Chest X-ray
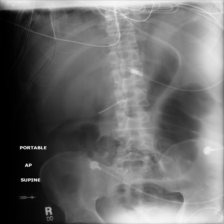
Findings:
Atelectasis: negative
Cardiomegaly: negative
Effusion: negative
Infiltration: positive
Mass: positive
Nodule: negative
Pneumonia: negative
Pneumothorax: negative
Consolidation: negative
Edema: negative
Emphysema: negative
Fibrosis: negative
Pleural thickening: negative
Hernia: negative